Interaction volume radius: 10 \u00c5
Interaction volume height: 20 \u00c5
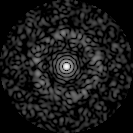
Disorder parameter: 0.818